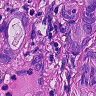
Metastatic tissue present: yes